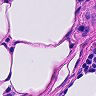
Metastatic tissue present: no